Aerial crown-view tile of a tropical tree (Barro Colorado Island, Panama), acquired 20240918:
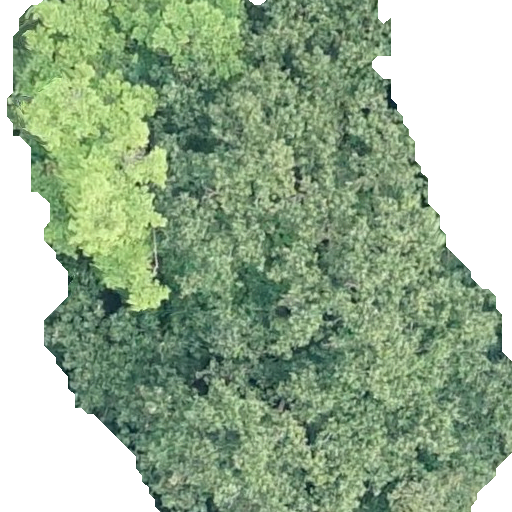
Species: Hieronyma alchorneoides
GBIF accepted scientific name: Hieronyma alchorneoides
Crown area: 338.032 m²